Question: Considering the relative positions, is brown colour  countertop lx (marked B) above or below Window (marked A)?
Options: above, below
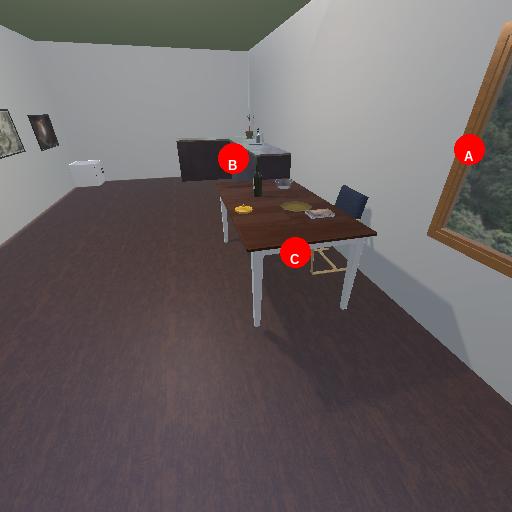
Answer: above